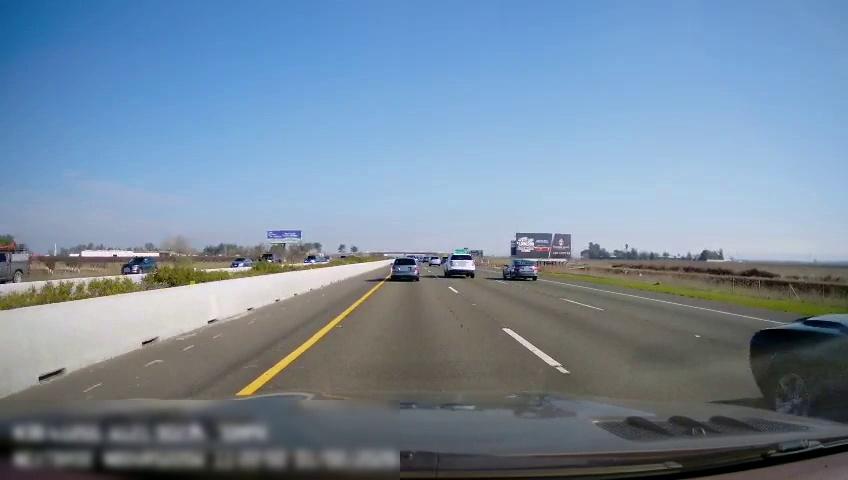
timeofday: Day
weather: Sunny
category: Drivable Space
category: Vehicles | Car
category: Vehicles | SUV
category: Vehicles | Car
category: Vehicles | Car
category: Vehicles | Truck
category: Vehicles | SUV
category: Vehicles | Car
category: Vehicles | SUV
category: Lanes | Current Lane
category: Lanes | Current Lane
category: Lanes | Alternate Lane
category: Lanes | Alternate Lane